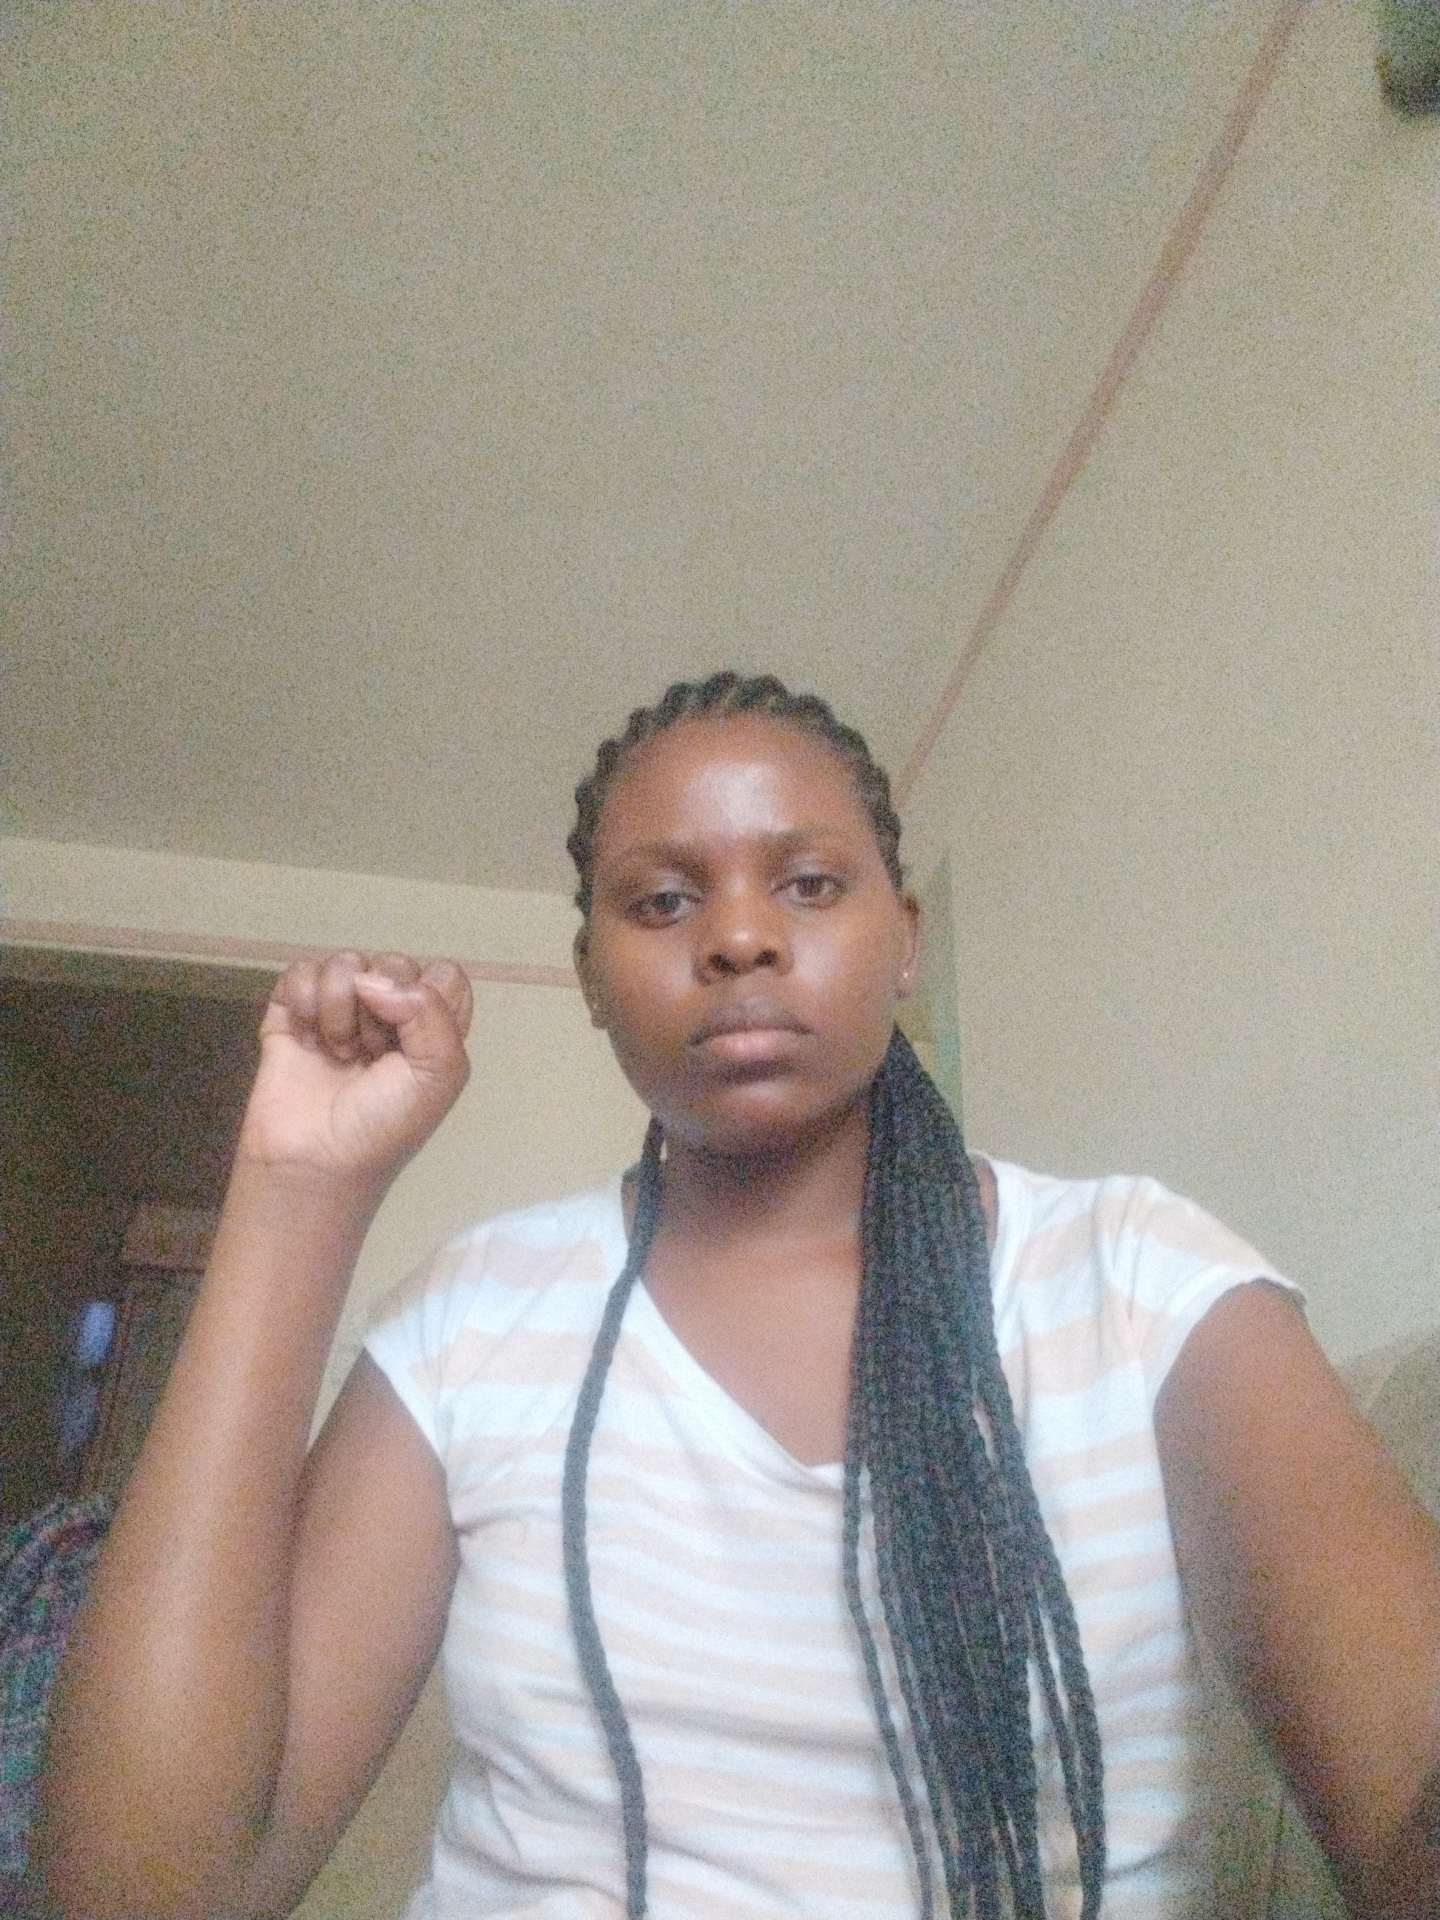
Label: noise